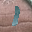
Label: 1